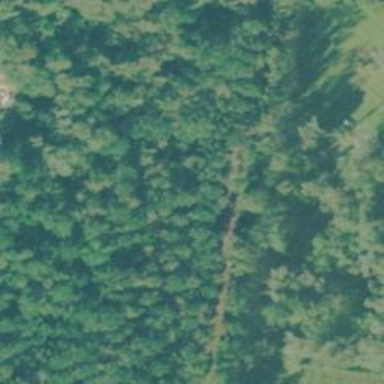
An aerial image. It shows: Railway siding with rails.